Question: We are facing the following problem at GMT 5 pm from last 2 days.
> SQLSTATE[HY000]: General error: 1030 Got error 28 from storage engine.
We have a 100 gb disk space with server on amazon web service [VPS]. There is a Magento site running with 20 gb data. At night when we check the site, we got following error:

When we checked the disk space, it was 95% full. Then when we restarted MySQL, it was back to normal 20 gb. Why did the disk space suddenly increas from 20 gb to 95 gb overnight?
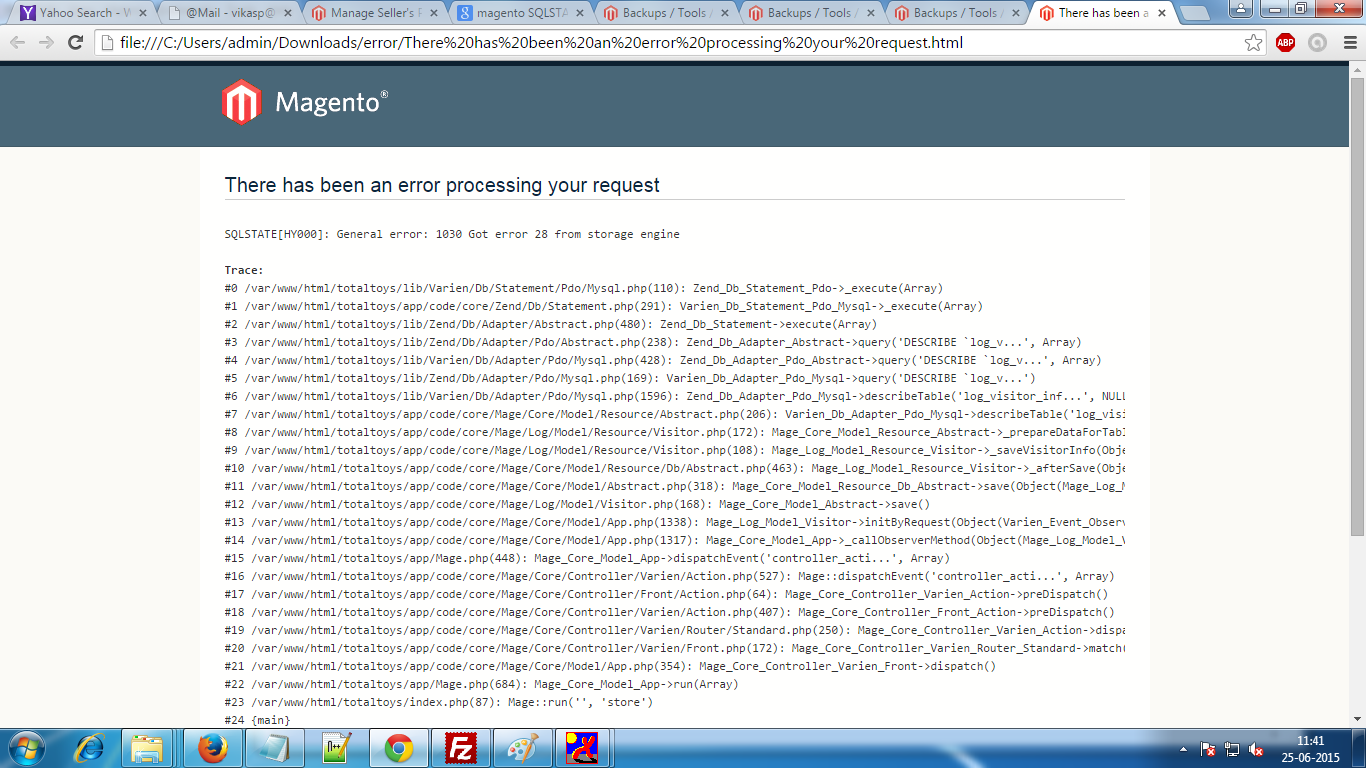
Answer: First I cleared the cache and session folders then deleted some unwanted files. I turned off scheduled back up. Next day I checked and the not problem was gone. Everything is fine now.